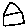
Label: house